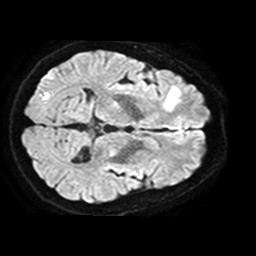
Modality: TRACE
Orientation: axial
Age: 56
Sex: male
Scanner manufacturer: philips
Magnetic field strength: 1.5 T
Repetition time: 3.499 s
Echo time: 0.09255 s